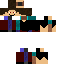
A male human skin with dark skin, wearing brown long hair dressed in a red hoodie and black pants, featuring a closed mouth.